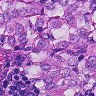
Metastatic tissue present: yes